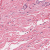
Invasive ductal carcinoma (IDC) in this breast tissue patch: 0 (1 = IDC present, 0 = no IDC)